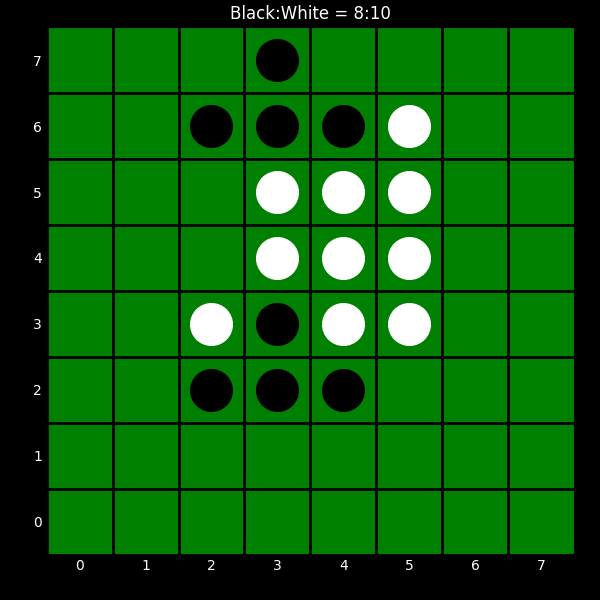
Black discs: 8
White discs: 10